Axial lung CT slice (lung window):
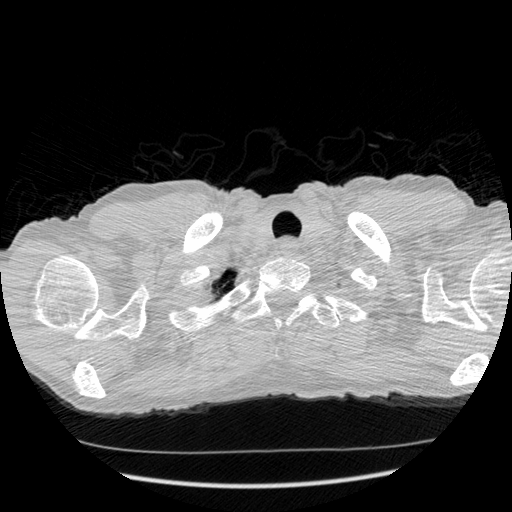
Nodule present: no